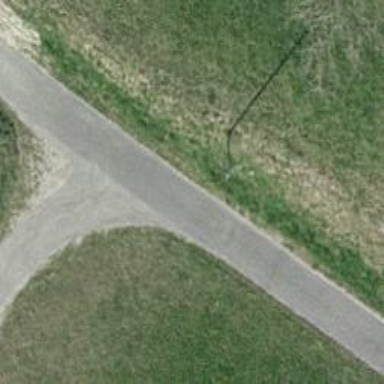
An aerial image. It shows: Service road with concrete surface. The tracktype is grade1.